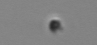
Label: nanoplankton_mix